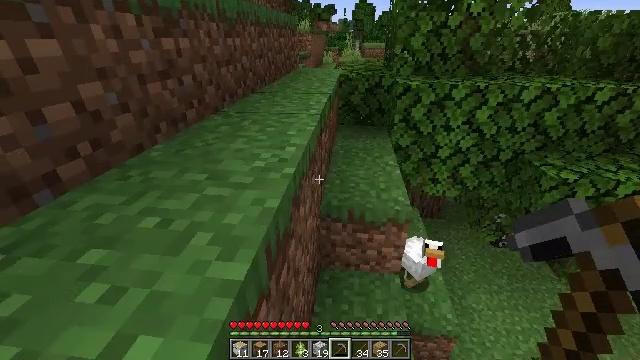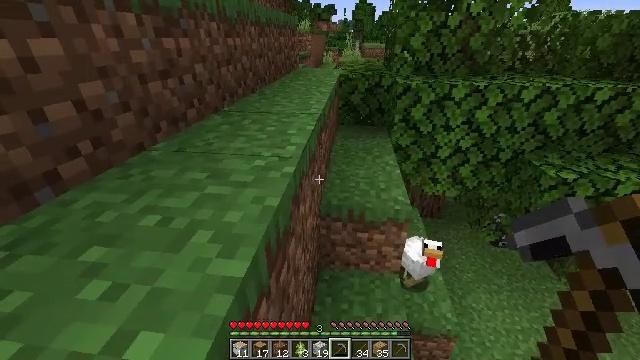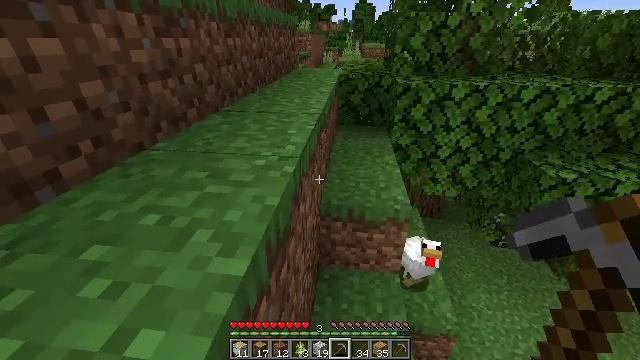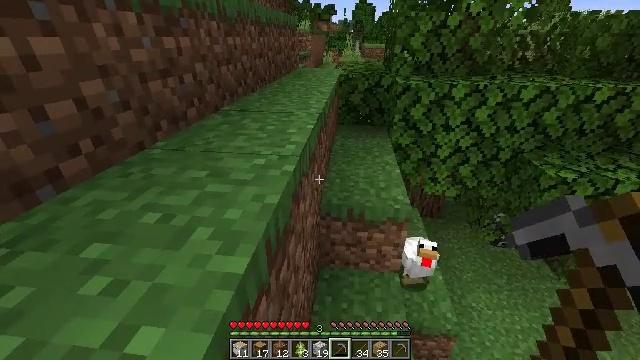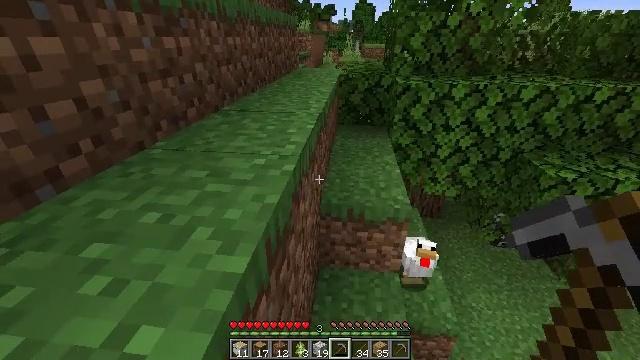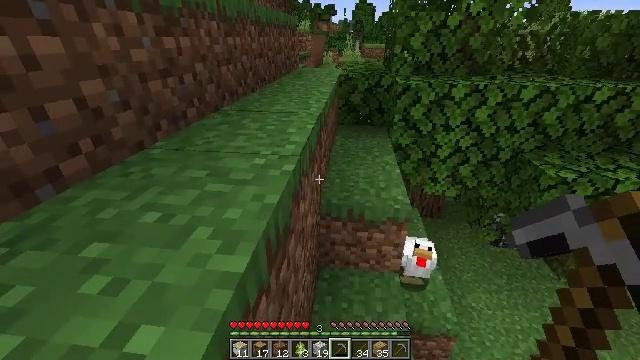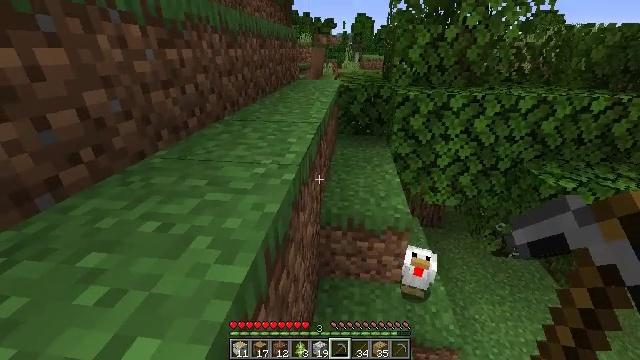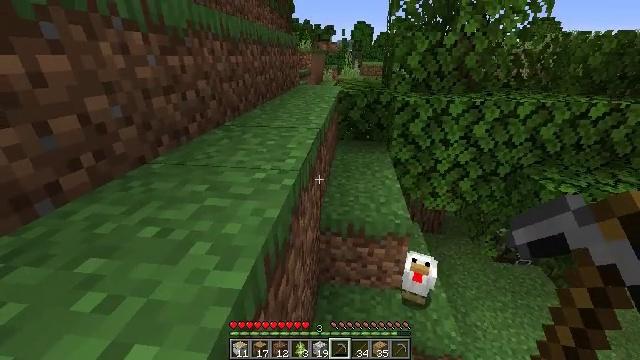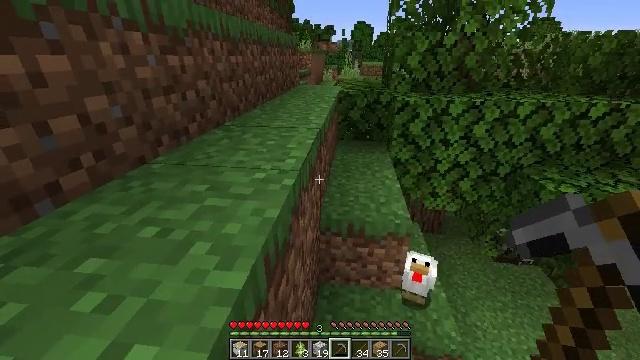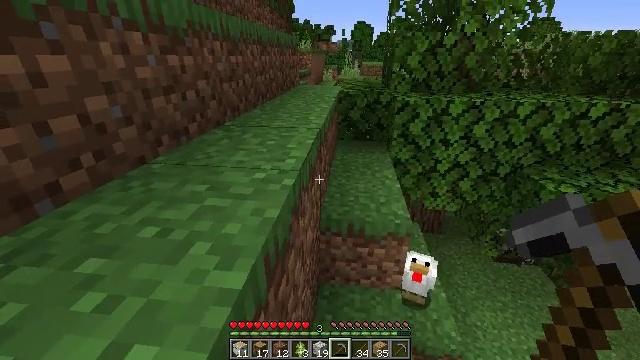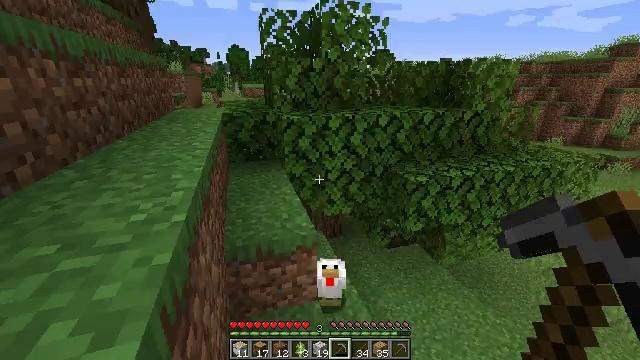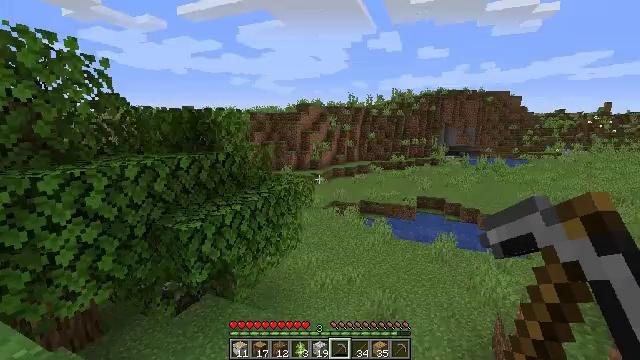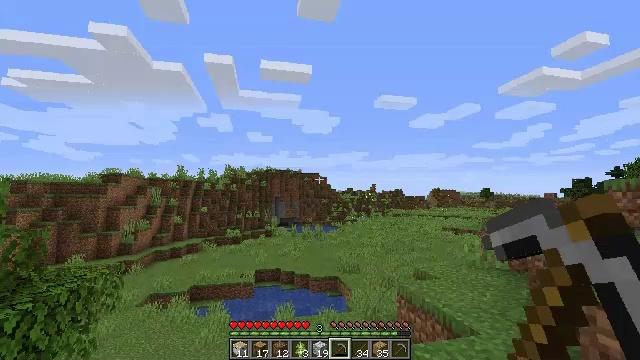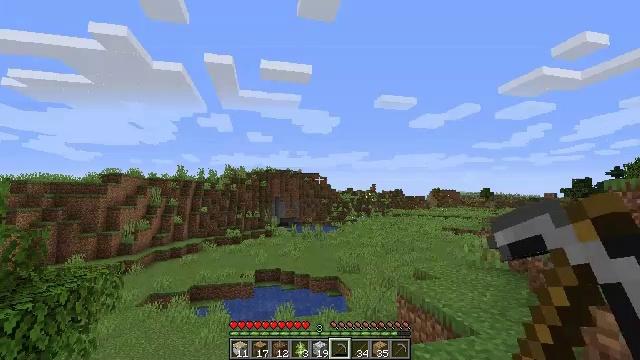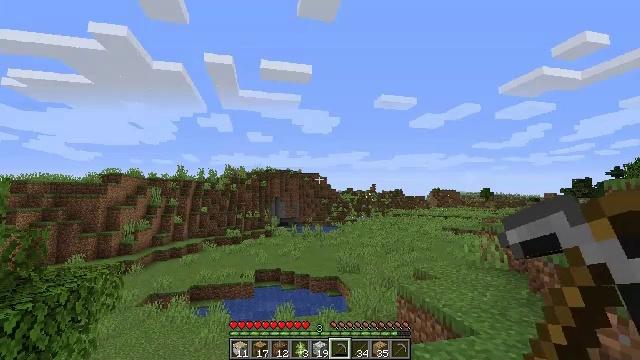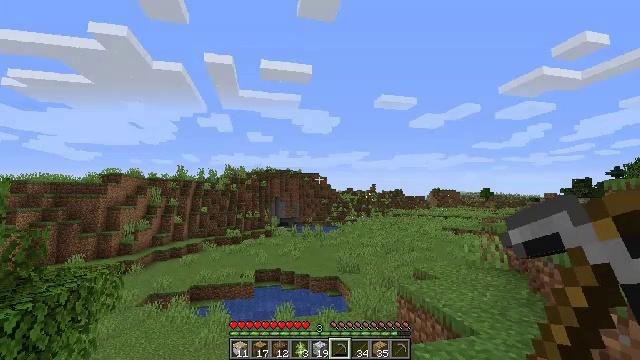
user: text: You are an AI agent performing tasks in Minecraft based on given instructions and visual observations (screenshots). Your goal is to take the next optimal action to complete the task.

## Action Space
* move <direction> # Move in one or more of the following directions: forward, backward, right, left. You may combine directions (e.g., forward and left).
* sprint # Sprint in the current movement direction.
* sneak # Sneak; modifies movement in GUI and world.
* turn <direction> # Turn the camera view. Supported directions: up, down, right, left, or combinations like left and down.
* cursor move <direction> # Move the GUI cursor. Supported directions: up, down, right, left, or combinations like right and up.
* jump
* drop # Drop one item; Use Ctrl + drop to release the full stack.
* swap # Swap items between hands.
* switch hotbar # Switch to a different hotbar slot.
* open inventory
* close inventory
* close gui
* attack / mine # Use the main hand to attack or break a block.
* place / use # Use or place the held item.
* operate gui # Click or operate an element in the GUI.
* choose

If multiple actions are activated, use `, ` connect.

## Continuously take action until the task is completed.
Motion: motion action
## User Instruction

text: Mine tall grass from the ground.
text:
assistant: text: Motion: no_op
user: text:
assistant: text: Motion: no_op
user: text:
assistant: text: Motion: no_op
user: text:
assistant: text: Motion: no_op
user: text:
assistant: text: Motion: no_op
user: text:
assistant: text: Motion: turn up
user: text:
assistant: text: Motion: turn up
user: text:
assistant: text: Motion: no_op
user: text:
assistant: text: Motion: no_op
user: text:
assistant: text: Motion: turn right and up
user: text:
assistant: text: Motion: turn right and up
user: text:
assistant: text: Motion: turn right and up
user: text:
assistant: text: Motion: no_op
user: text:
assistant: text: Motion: no_op
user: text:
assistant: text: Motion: no_op
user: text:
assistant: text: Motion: no_op
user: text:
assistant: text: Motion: no_op
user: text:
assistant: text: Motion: no_op
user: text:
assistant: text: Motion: no_op
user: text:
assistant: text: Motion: no_op
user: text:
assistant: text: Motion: no_op
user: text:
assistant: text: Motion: no_op
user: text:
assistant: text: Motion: no_op
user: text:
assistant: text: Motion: no_op
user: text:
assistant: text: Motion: no_op
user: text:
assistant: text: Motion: no_op
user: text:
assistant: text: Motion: no_op
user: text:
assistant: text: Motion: no_op
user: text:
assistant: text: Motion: no_op
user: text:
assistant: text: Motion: no_op